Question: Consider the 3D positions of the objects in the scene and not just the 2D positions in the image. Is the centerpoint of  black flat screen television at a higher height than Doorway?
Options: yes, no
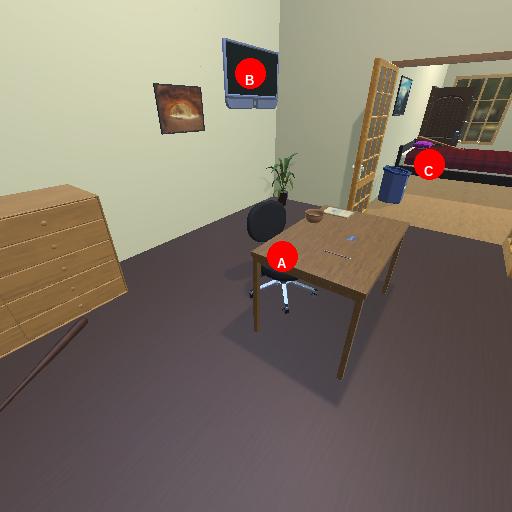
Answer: yes